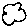
Label: cloud